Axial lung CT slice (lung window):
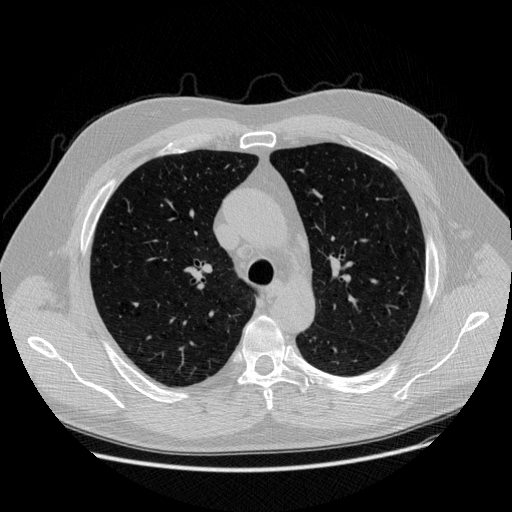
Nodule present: no